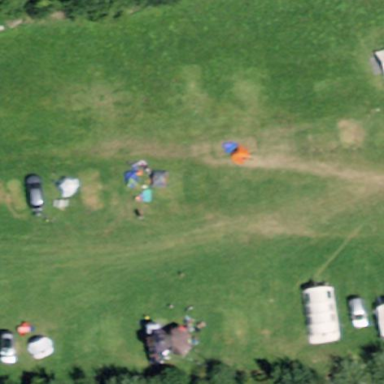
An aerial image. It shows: Camp pitch area with grass surface.